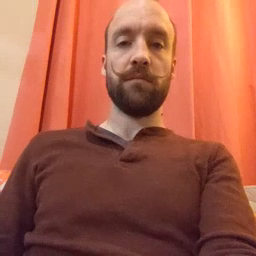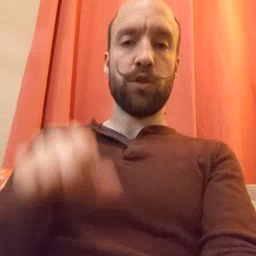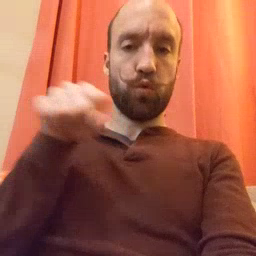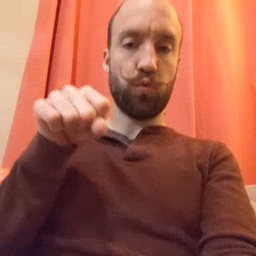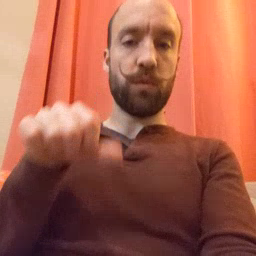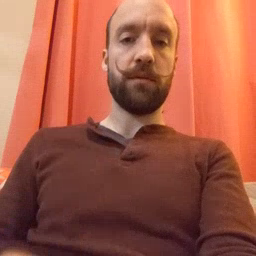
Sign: shoe